Question: I have the function:
'''
def g(R, r):
return (np.sqrt(2.0 * (R + r) / (r * R)) - (1 + np.sqrt(R)) / np.sqrt(R) -
np.sqrt(2.0 / (r * (1 + r))) * (1 - r) -
(1.0 / np.sqrt(R) - np.sqrt(2.0) * (1 - R) / np.sqrt(R * (1 + R))
- 1))
'''
The function is defined by setting 'delta v_B = delta v_H' where 'delta v_B' is
'''
np.sqrt(2.0 * (R + r) / (r * R)) - (1 + np.sqrt(R)) / np.sqrt(R) -
np.sqrt(2.0 / (r * (1 + r))) * (1 - r)
'''
and 'delta v_H' is
'''
1.0 / np.sqrt(R) - np.sqrt(2.0) * (1 - R) / np.sqrt(R * (1 + R)) - 1
'''
Therefore, I wrote 'g' as 'delta v_b - delta v_H'.
Now this is my function and the code I am using below:
'''
import pylab
import numby as np
def g(R, r):
return (np.sqrt(2.0 * (R + r) / (r * R)) - (1 + np.sqrt(R)) / np.sqrt(R) -
np.sqrt(2.0 / (r * (1 + r))) * (1 - r) -
(1.0 / np.sqrt(R) - np.sqrt(2.0) * (1 - R) / np.sqrt(R * (1 + R))
- 1))
r = np.linspace(11.9, 16, 500000)
R = np.linspace(1, 20, 500000)
fig2 = pylab.figure()
ax2 = fig2.add_subplot(111)
ax2.plot(R, g(R, r), 'r')
pylab.xlabel('$R_1 = \frac{r_C}{r_A}$')
pylab.ylabel('$R_2 = \frac{r_B}{r_A}$')
pylab.xlim((0, 25))
pylab.ylim((0, 100))
pylab.show()
'''
The function should asymptote to infinity at about '11.94' and intersect the line 'y = x' at around '15.58'
How can I make such a plot? I am not familiar with how to do this, and I don't know how to plot such a function.
Is my definition improper for 'g' as 'g(R, r)'? If so, how should it be defined if this isn't the case?

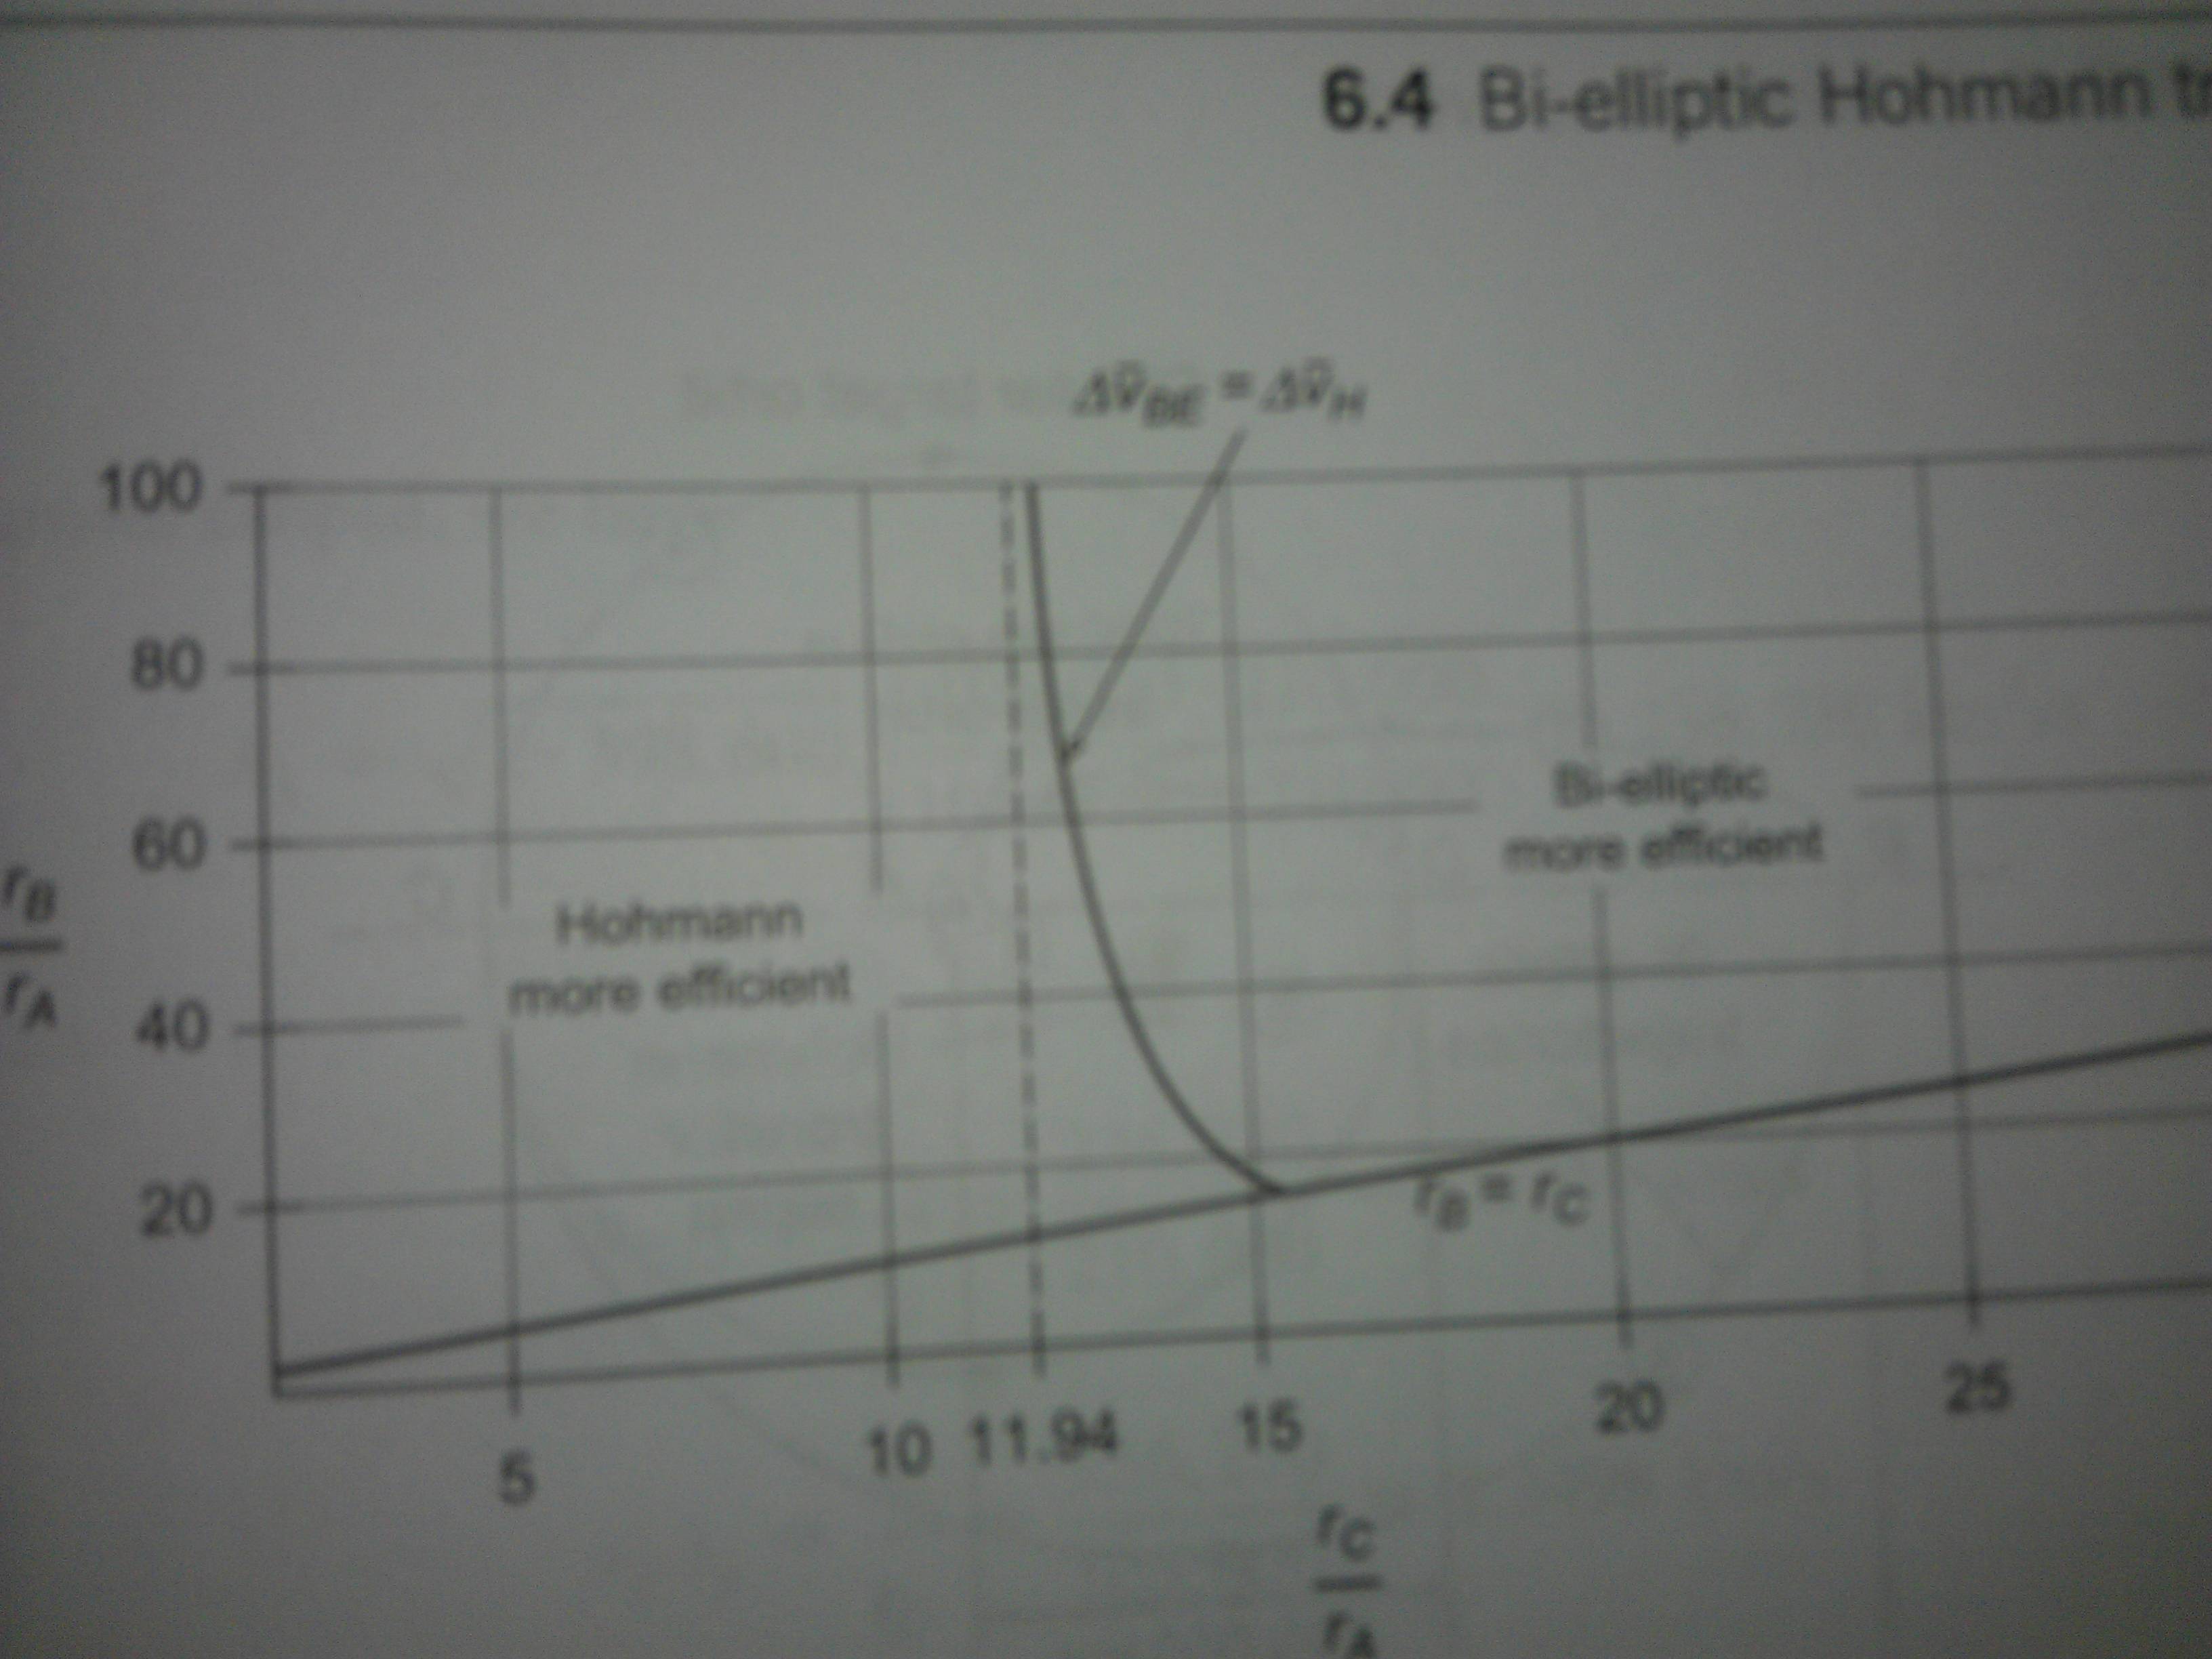
Answer: This is call Implicit function curve, you can use 'contour' to draw it with argument 'levels=[0]':
'''
import numpy as np
import matplotlib.pyplot as plt
def g(R, r):
return (np.sqrt(2.0 * (R + r) / (r * R)) - (1 + np.sqrt(R)) / np.sqrt(R) -
np.sqrt(2.0 / (r * (1 + r))) * (1 - r) -
(1.0 / np.sqrt(R) - np.sqrt(2.0) * (1 - R) / np.sqrt(R * (1 + R))
- 1))
R, r = np.mgrid[1:30:200j, 1💯200j]
Z = g(R,r)
plt.contour(R, r, Z, colors='k', levels=[0])
plt.show()
'''